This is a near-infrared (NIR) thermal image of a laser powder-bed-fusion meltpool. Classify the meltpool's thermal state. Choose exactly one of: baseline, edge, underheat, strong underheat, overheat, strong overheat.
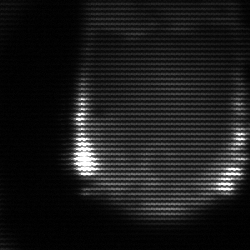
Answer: edge